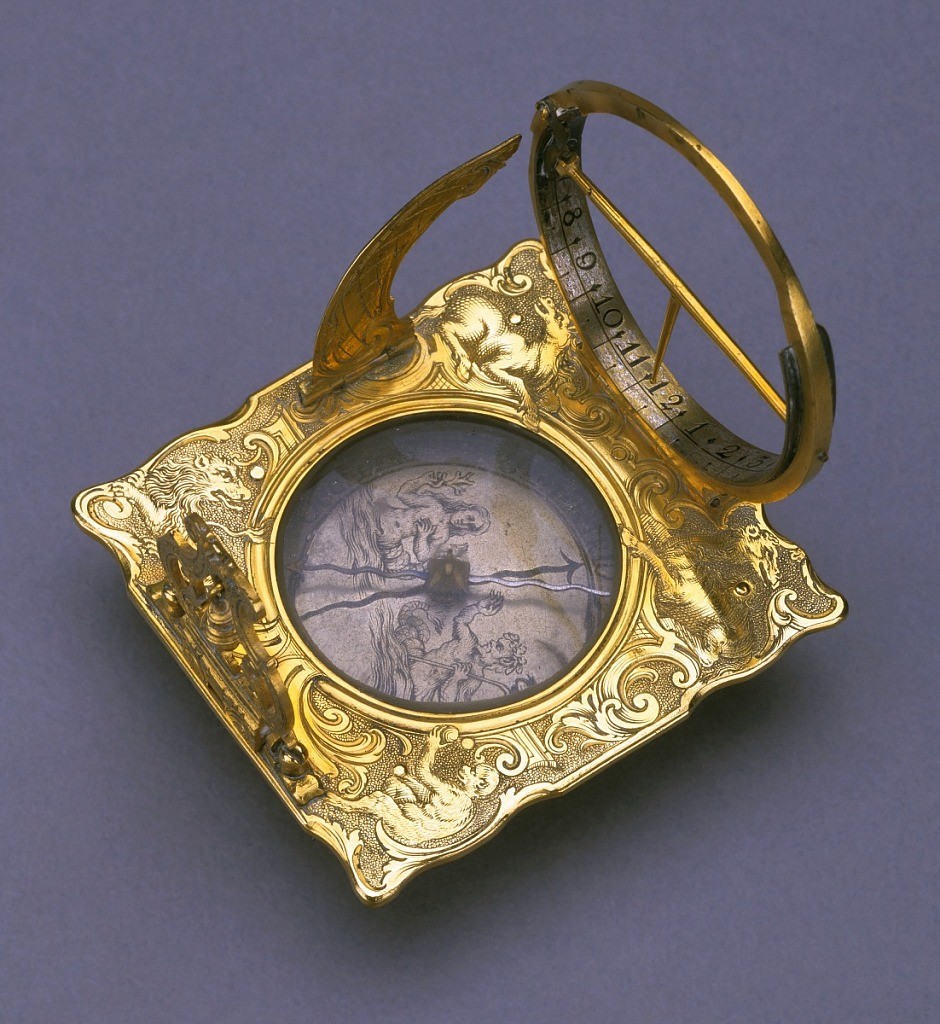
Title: Portable Equatorial
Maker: Jacob Emanuel Laminit, German, 1719–1760
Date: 1748
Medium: Gilt and engraved brass, cut and blued steel, glass
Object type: Sundial and Compass
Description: Scrolled square frame with animal allegories of the Four Continents: camel, horse, lion and monkey; hinged quadrant, hour circle with gnomon and pendulum; in center, recessed circular box with compass needle, the face engraved with mermaid and triton; set on three adjustable legs.